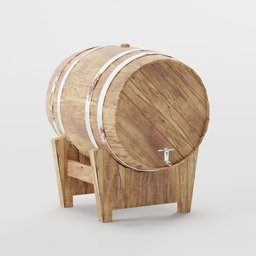
Label: tools